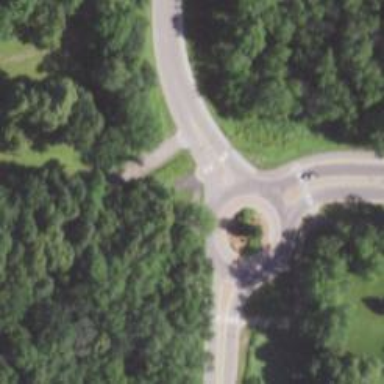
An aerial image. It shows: Tertiary road with asphalt surface leading to roundabout.